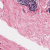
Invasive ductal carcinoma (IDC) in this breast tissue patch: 0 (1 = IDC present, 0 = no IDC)